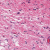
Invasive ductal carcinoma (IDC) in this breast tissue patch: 0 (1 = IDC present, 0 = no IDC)